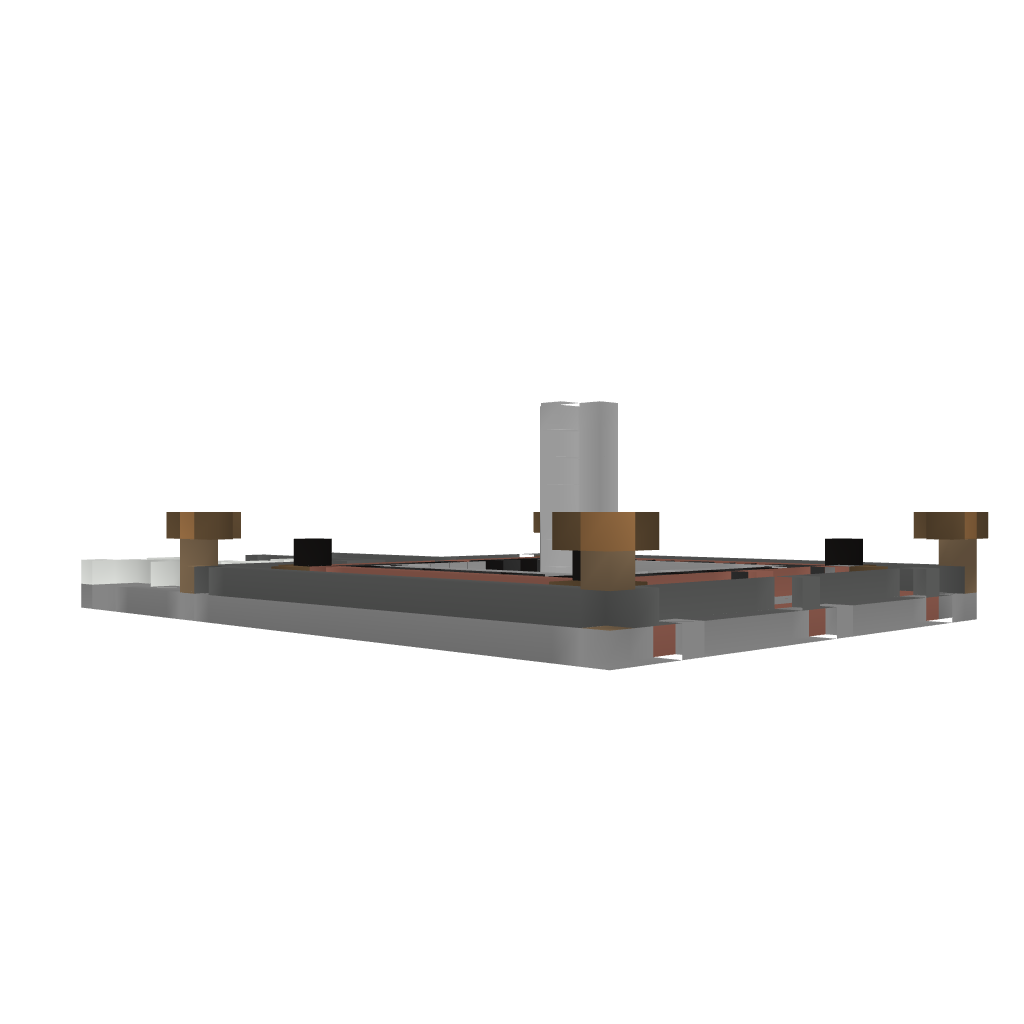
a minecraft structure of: Small Fountain